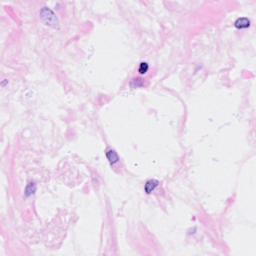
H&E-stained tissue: Breast